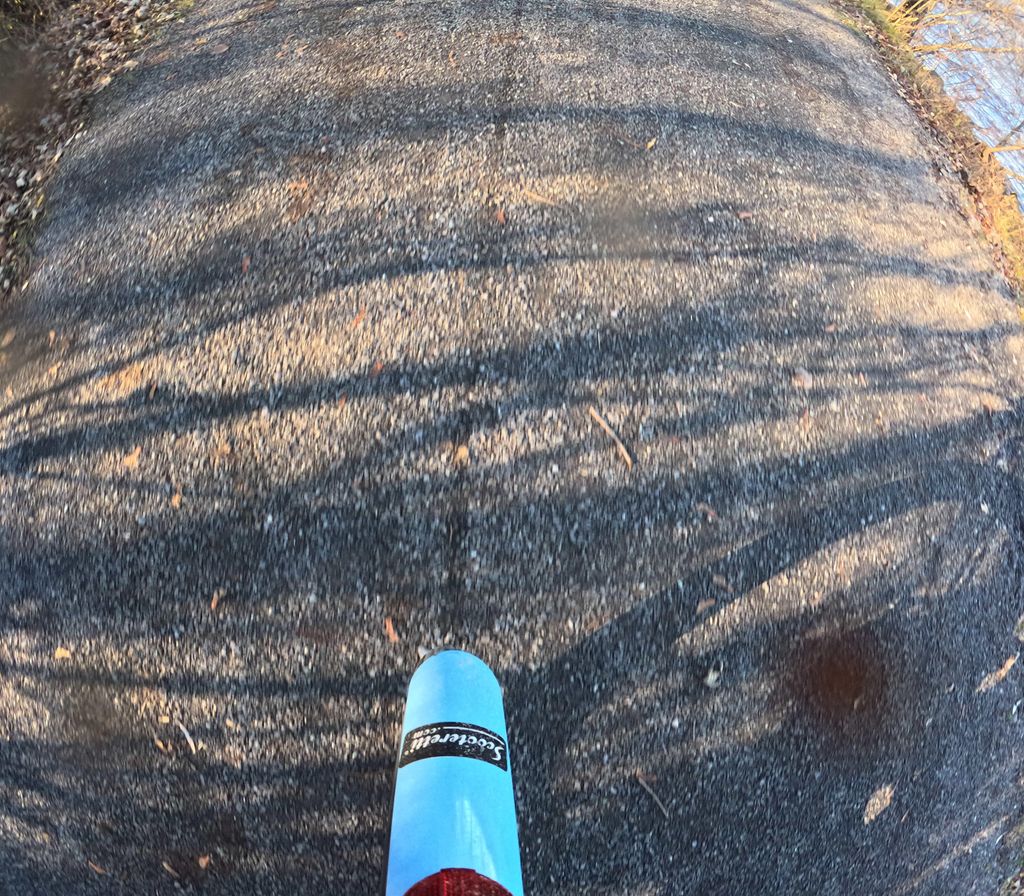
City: ottawa-gatineau